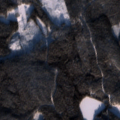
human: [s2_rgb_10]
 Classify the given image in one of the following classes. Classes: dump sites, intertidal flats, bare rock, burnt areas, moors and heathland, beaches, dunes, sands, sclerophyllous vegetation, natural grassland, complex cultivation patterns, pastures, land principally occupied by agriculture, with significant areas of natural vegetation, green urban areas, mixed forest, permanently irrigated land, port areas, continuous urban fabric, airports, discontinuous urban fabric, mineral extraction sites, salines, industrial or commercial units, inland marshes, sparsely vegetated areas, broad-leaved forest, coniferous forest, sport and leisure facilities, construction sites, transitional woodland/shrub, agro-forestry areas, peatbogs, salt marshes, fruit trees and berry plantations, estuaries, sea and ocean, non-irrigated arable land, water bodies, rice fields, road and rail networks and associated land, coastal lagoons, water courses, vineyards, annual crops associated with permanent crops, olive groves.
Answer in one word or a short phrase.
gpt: coniferous forest, transitional woodland/shrub